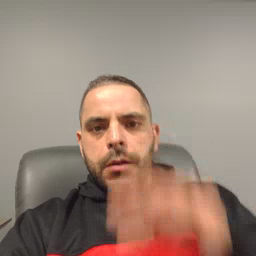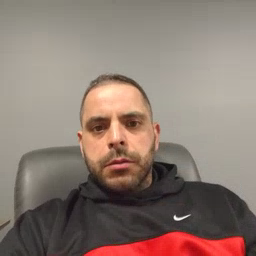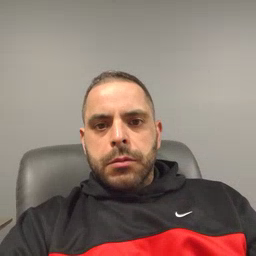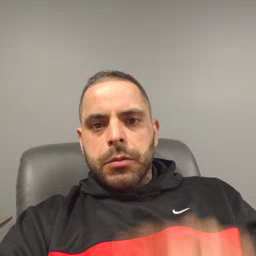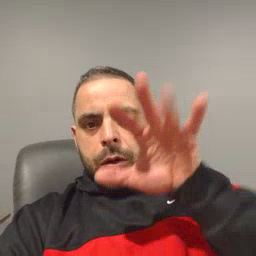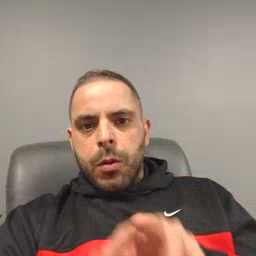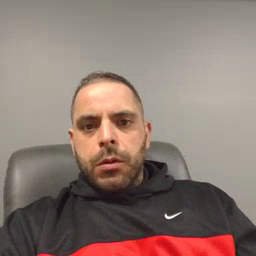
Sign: snow